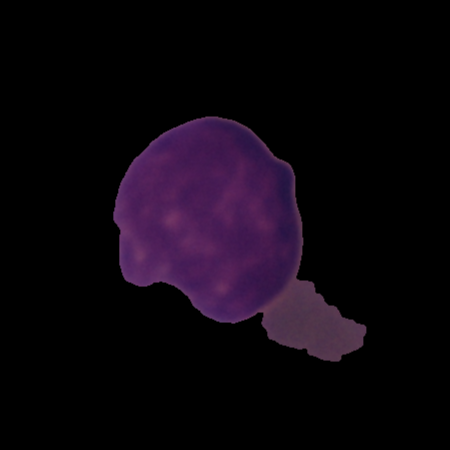
Label: cancer